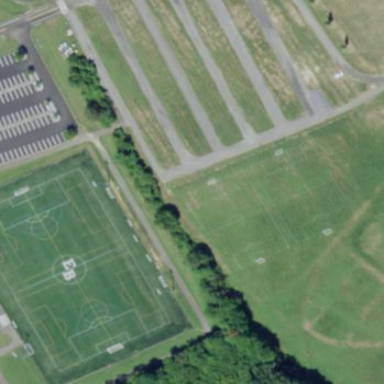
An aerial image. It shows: Multi-sport pitch for leisure and various sports activities.